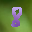
Label: 8